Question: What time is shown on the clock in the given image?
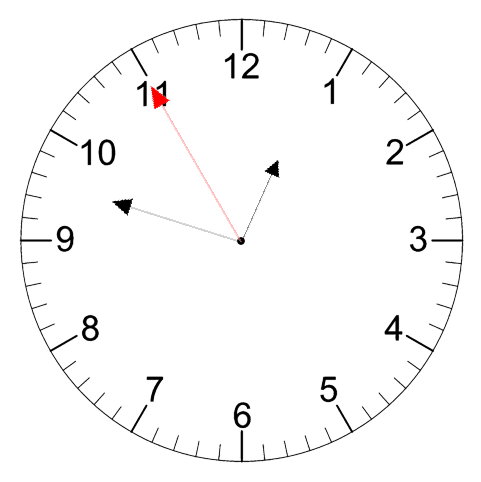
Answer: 12:47:55